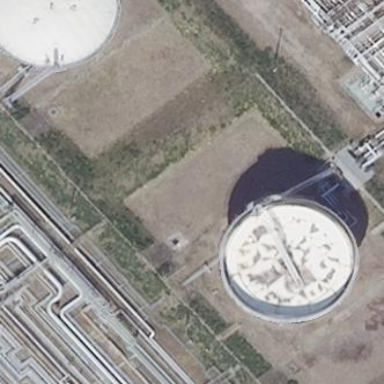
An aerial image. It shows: Storage tank which is man-made.